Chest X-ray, PA view. Patient: 35 years old, sex M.
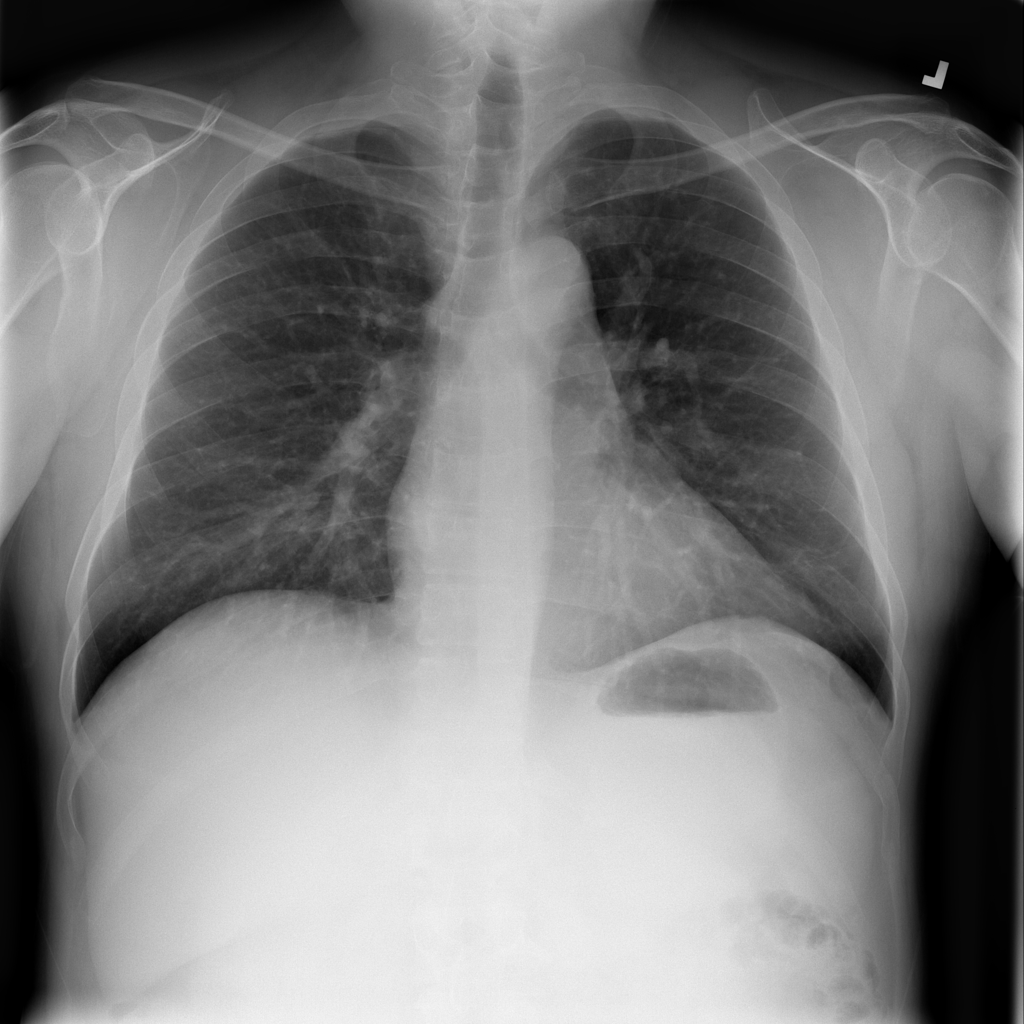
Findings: No Finding